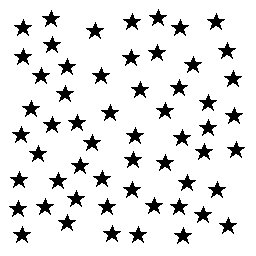
Squares: 0
Triangles: 0
Stars: 57
Total shapes: 57